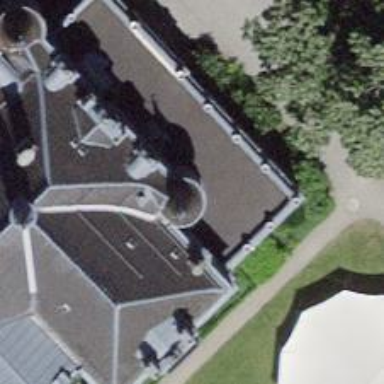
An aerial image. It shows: Museum.